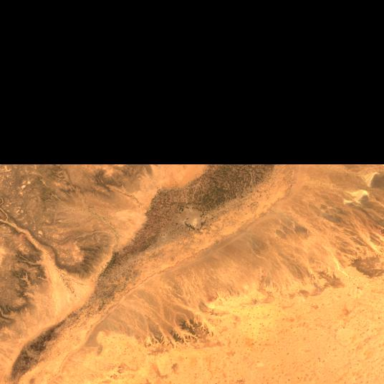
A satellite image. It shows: Oasis in the desert.